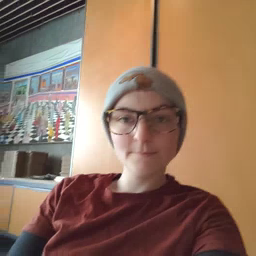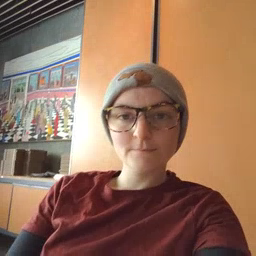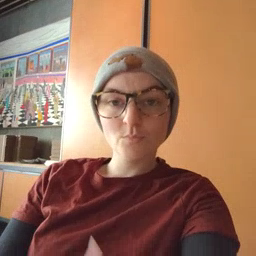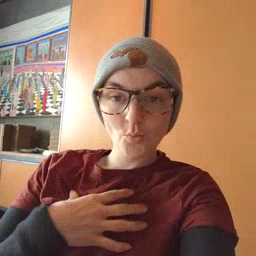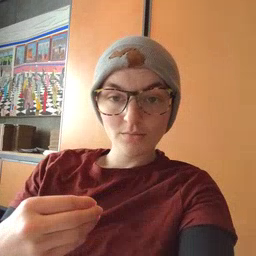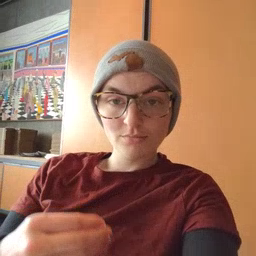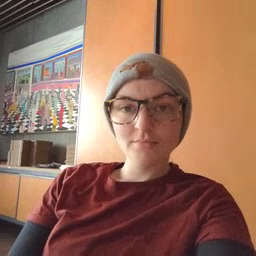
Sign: white